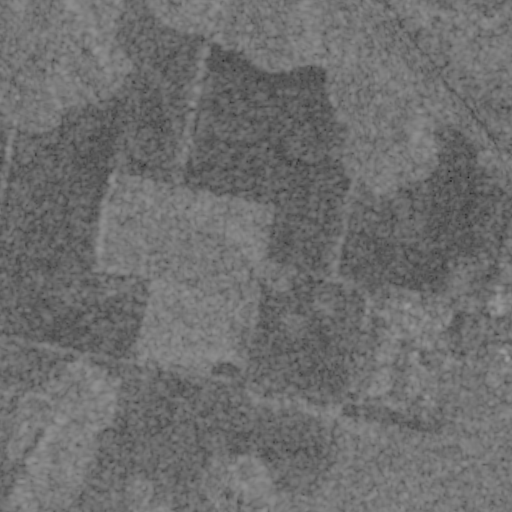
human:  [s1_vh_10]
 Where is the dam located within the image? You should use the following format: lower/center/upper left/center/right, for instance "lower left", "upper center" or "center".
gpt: The dam is located in the lower left of the image.
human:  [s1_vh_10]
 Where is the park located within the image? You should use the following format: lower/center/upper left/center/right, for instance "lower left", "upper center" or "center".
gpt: The park is located in the center right of the image.
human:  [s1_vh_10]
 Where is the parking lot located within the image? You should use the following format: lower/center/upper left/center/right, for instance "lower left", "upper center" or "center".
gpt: The parking lot is located in the lower right of the image.
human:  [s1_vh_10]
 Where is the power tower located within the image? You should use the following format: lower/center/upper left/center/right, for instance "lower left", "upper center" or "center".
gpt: The power tower is located in the lower right of the image.
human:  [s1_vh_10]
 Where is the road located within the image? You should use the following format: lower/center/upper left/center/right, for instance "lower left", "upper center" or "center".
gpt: There is no road in the image.

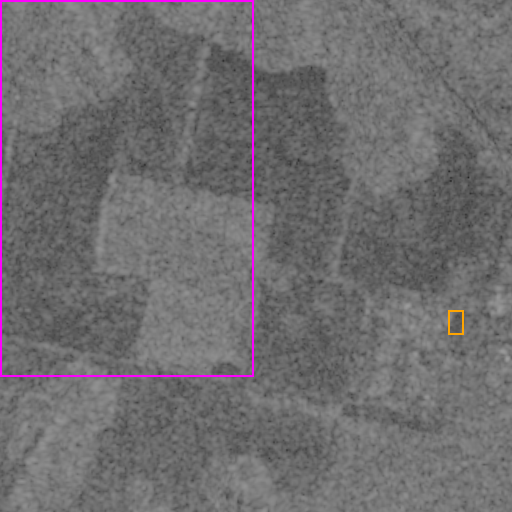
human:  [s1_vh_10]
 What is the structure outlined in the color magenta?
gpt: The structure outlined in magenta is a crop field.
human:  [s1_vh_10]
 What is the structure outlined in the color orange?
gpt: The structure outlined in orange is a park.
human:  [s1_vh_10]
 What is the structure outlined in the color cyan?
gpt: There is no cyan outline.